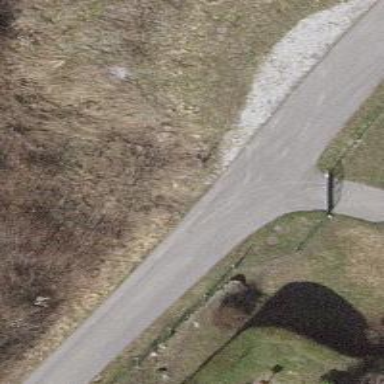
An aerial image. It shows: Unclassified road.